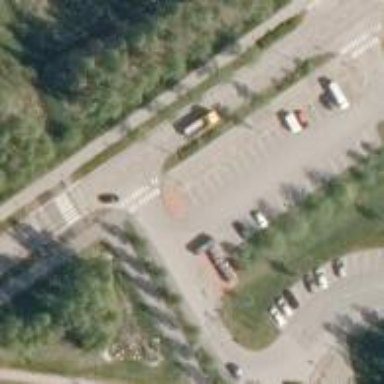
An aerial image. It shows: Asphalt cycleway with crossing.